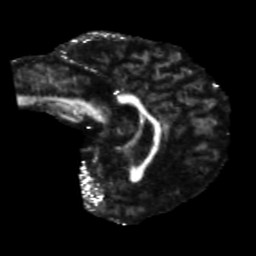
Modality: FA
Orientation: sagittal
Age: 54
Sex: male
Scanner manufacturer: siemens
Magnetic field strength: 3 T
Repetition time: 5.25 s
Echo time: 0.08 s